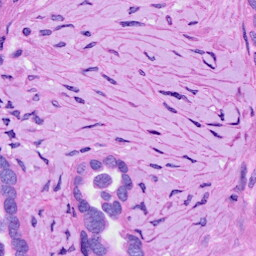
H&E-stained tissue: Ovarian